Question: I'm writing a batch file to execute a program and do some requirements. After some steps, it asks me password.
Here is the .bat file I'm executing from command prompt;
'''
C:
cd "C:\PROGRAM FILES (X86)\GNUPT\GPG"
gpg -se -r "Someone <s.s@s.com>" "D:30328pcs0CONTAINER0035017310.txt"
'''
So, after this step, that gpg program asks me my password;

Anyone knows how to write password here from batch file ?
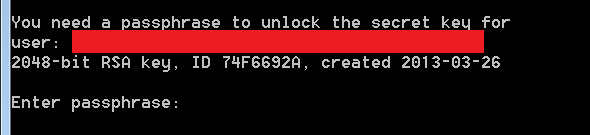
Answer: From the <URL>, did u try using:
'''
--passphrase-fd n
'''
> Read the passphrase from file descriptor n. If you use 0 for n, the
passphrase will be read from stdin. This can only be used if only one
passphrase is supplied. Don't use this option if you can avoid it.
Not sure if something like this would work, set 'n' to '1' to get the 'passphrase' from the 'sdtout'
maybe
'''
gpg -se -r "Someone <s.s@s.com>" "D:30328pcs0CONTAINER0035017310.txt --passphrase-fd 1 & echo somePassword"
'''
this makes one independent from the other so maybe it works. Please tell what happens
EDIT:
Mtok solved it with this:
'''
gpg --trust-model always --passphrase some password --yes -se -r "<someone s@s.com>" "D:abc.txt"
'''